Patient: sex F, age 58
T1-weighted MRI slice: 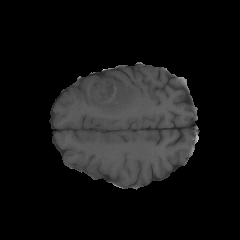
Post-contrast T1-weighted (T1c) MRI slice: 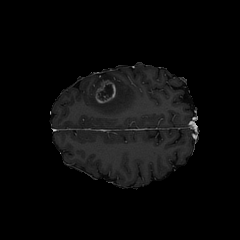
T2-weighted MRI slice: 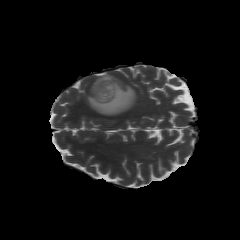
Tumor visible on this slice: yes
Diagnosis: Glioblastoma, IDH-wildtype
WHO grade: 4